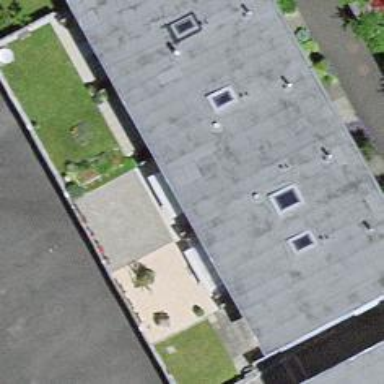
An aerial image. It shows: Residential building with skillion roof shape.